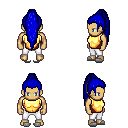
a pixel art fantasy rpg character, male body template, human, tanned skin, gold chest armor, white pants, blue extra-long topknot hairstyle, white slippers, four views (front, back, left, right), 2x2 character sprite sheet, small pixel art, hard edges, no anti-aliasing